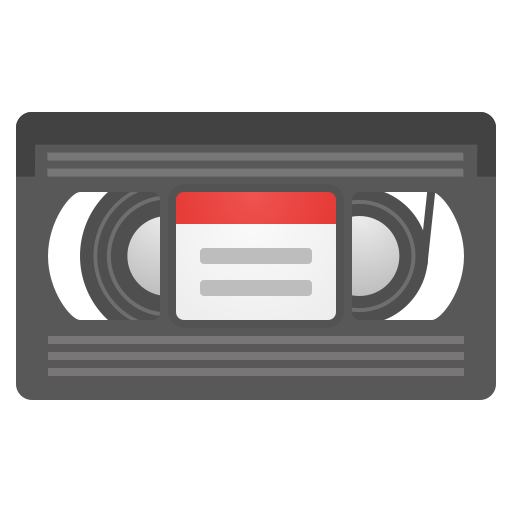
Emoji: 📼